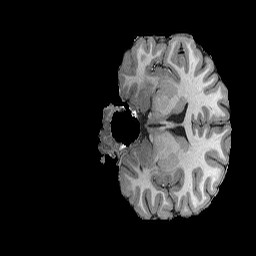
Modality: T1w
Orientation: coronal